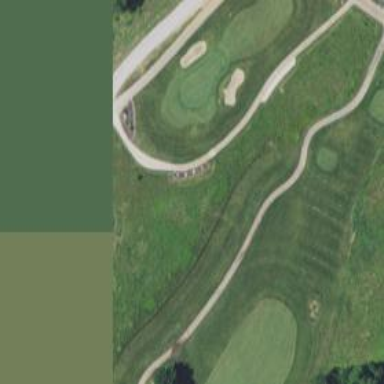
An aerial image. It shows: Path for golf carts.